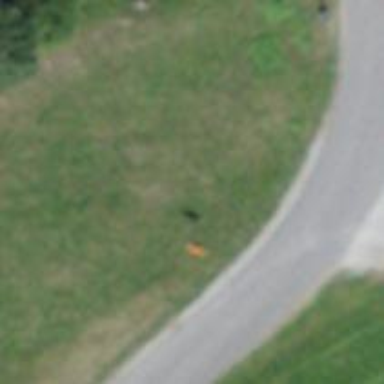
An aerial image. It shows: View of pole with roofed pipeline marker.